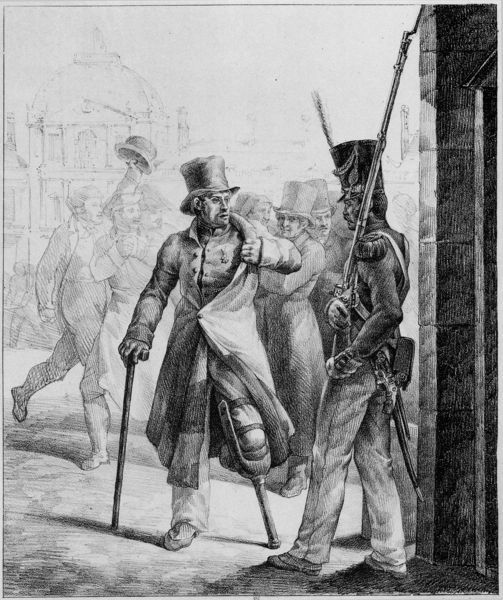
Titel: Le factionnaire suisse au Louvre, Die Schweizer Wache am Louvre
Künstler: Théodore Géricault
Standort: Paris
Institution: Bibliothèque Nationale.
Schlagwörter: feder, fuß, hand, mann, umhang, weiß, menschen, stadt, grau, hut, hüte, männer, schwarz, skizze, straße, zeichnung, gebäude, haus, ansammlung, menge, zylinder, hose, wand, architektur, arm, kragen, mensch, wache, kirche, mantel, zilinder, england, wald, genre, stock, bein, ecke, gehstock, mauer, grafik, graphik, platz, kuppel, häuschen, krieg, lanze, soldaten, tor, melone, eingang, lumpen, torbogen, dom, kohle, druck, lithographie, schwarzweiss, viele, radierung, stich, illustration, militär, politik, revolution, schwert, säbel, uniform, soldat, verletzt, waffe, bürger, tumult, bleistift, degen, helm, orden, portal, gewehr, bettler, tempel, pike, jubel, kupferstich, verwundet, stumpf, holzstock, verwundeter, stummel, holzbein, krüppel, rufen, gruss, geäbude, bajonett, krücke, massen, hit, invalide, amputiert, muskete, schafott, gehhilfe, veteran, prothese, amputation, behindert, beschwerde, einbein, gewpräch, hinkt, invalider, bayonette, 1810, invalid, versehrter, holzfuß